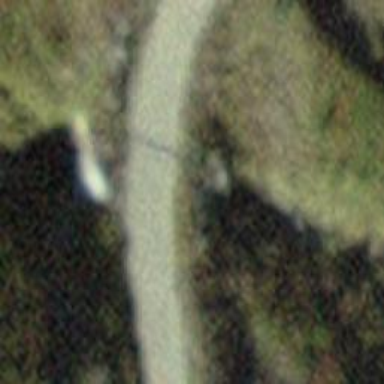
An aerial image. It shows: Culvert tunnel.